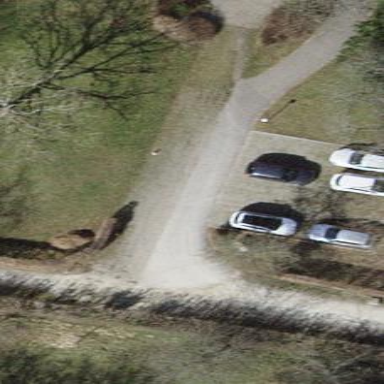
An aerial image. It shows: Parking area with fine gravel surface.